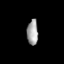
Tissue: lung
Cell type: Endothelial cells
Senescence score: 0.5524
Nuclear area (px): 280
Mean DAPI intensity: 158.475